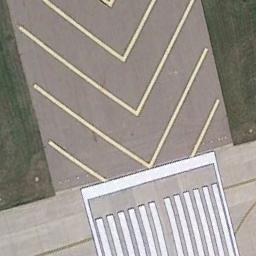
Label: runway